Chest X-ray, AP view. Patient: 32 years old, sex F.
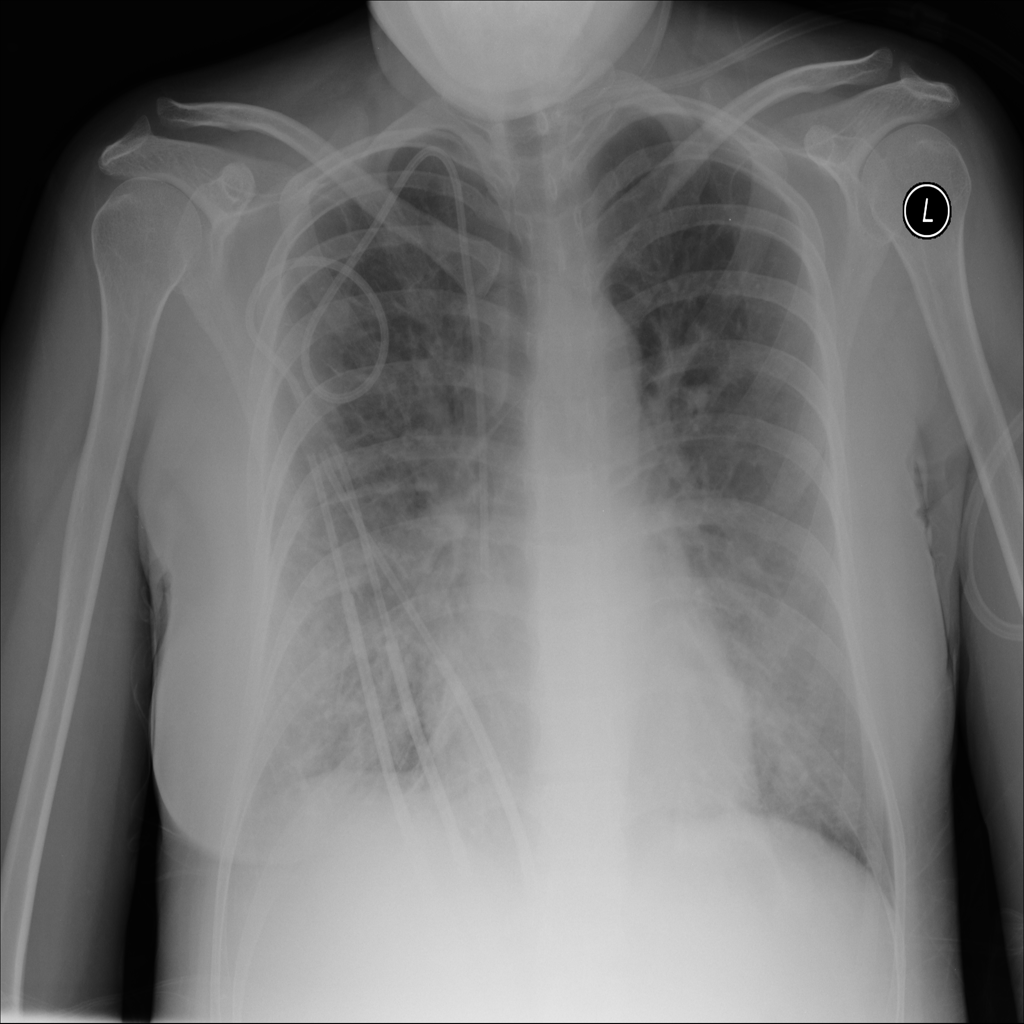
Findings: Effusion, Infiltration